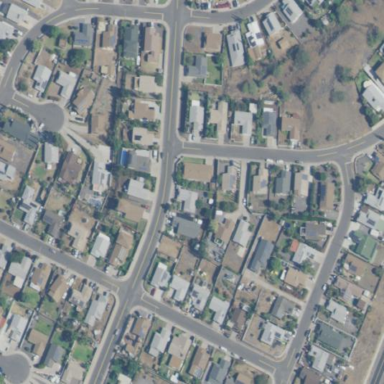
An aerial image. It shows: Residential area within neighborhood.